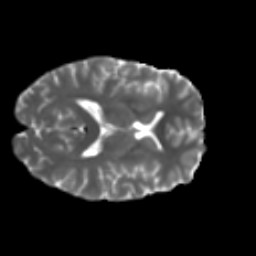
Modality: T2w
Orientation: axial
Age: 30
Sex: female
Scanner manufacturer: ge
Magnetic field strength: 3 T
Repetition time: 7.8 s
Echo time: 0.061 s